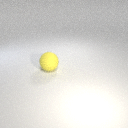
large yellow rubber sphere